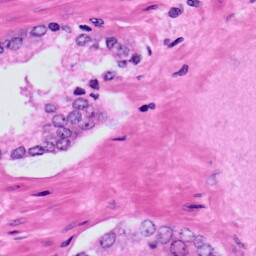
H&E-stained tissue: Prostate